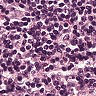
Metastatic tissue present: no